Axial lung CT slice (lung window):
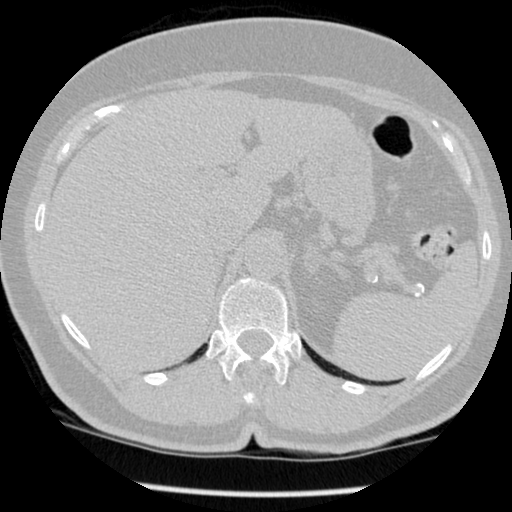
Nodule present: no